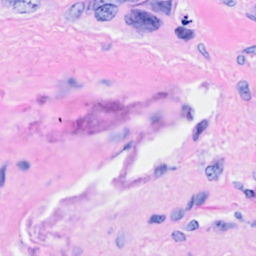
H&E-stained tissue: Breast